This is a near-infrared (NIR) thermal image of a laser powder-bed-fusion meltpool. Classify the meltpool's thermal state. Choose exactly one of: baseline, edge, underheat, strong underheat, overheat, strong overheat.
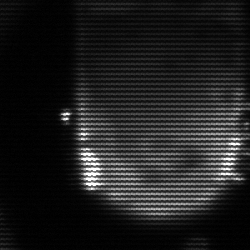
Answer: baseline